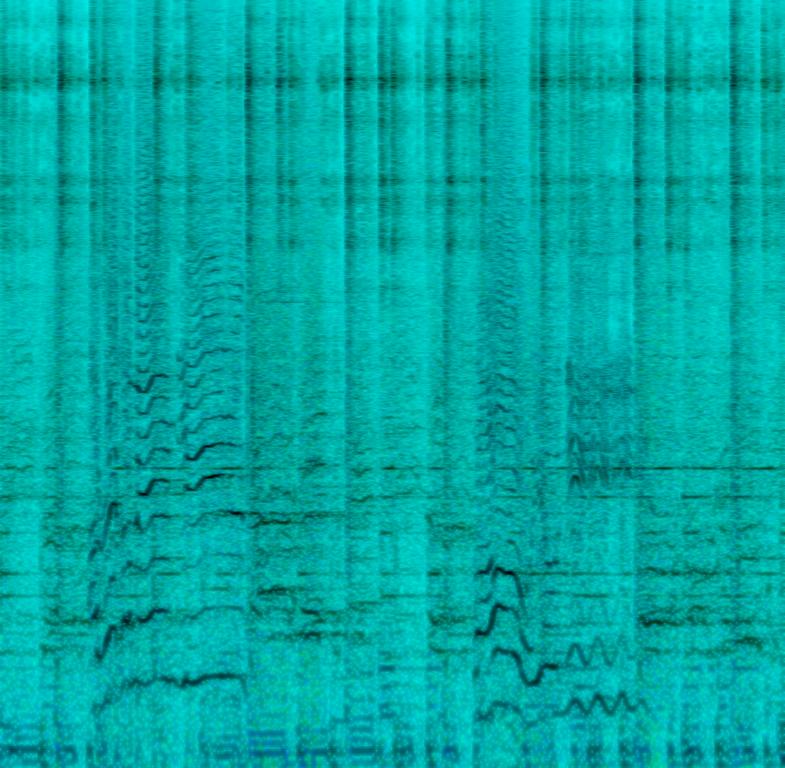
This is a live Christian gospel music performance. There is male lead vocal singing melodically and passionately with the backing of a male choir. The melody is being played by a church organ and a bass guitar. The acoustic drums and the tambourine played in a very eccentric manner are the elements of the rhythmic background. The atmosphere is religious. This piece could be played at Christian religious events or in the background of Christian social media content.